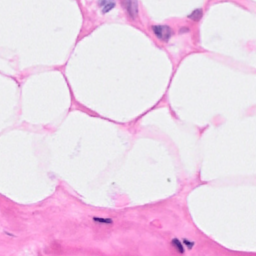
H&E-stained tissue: Breast